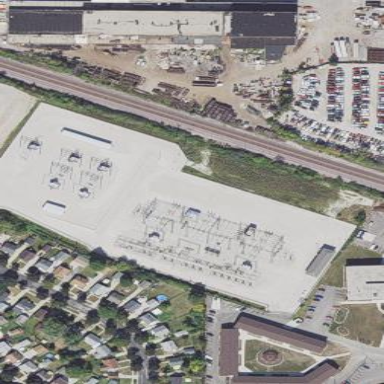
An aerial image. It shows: Power substation.